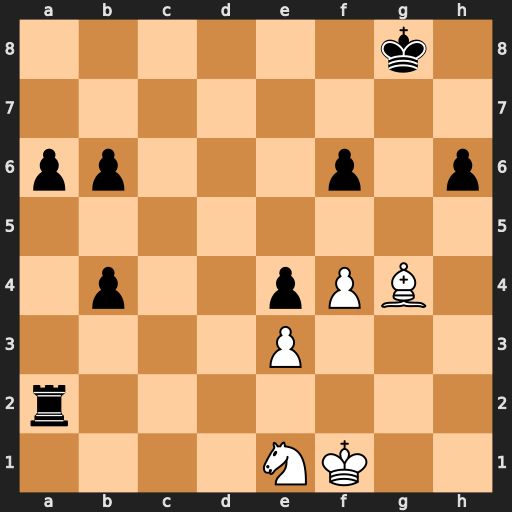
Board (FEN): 6k1/8/pp3p1p/8/1p2pPB1/4P3/r7/4NK2
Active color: w
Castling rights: -
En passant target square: -
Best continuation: Be6+ Kg7 Bxa2